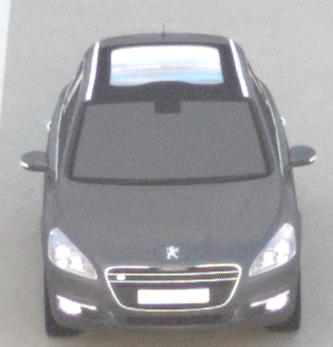
Make: Peugeot
Model: 508 SW 120 VTi
Detailed model: 508 (I) SW
Model produced from: 2011/03
Model produced until: 2014/05
Doors: 5
Color: gray
Road condition: dry road
Daytime: sunrise or sunset
Contrast: low contrast